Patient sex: M
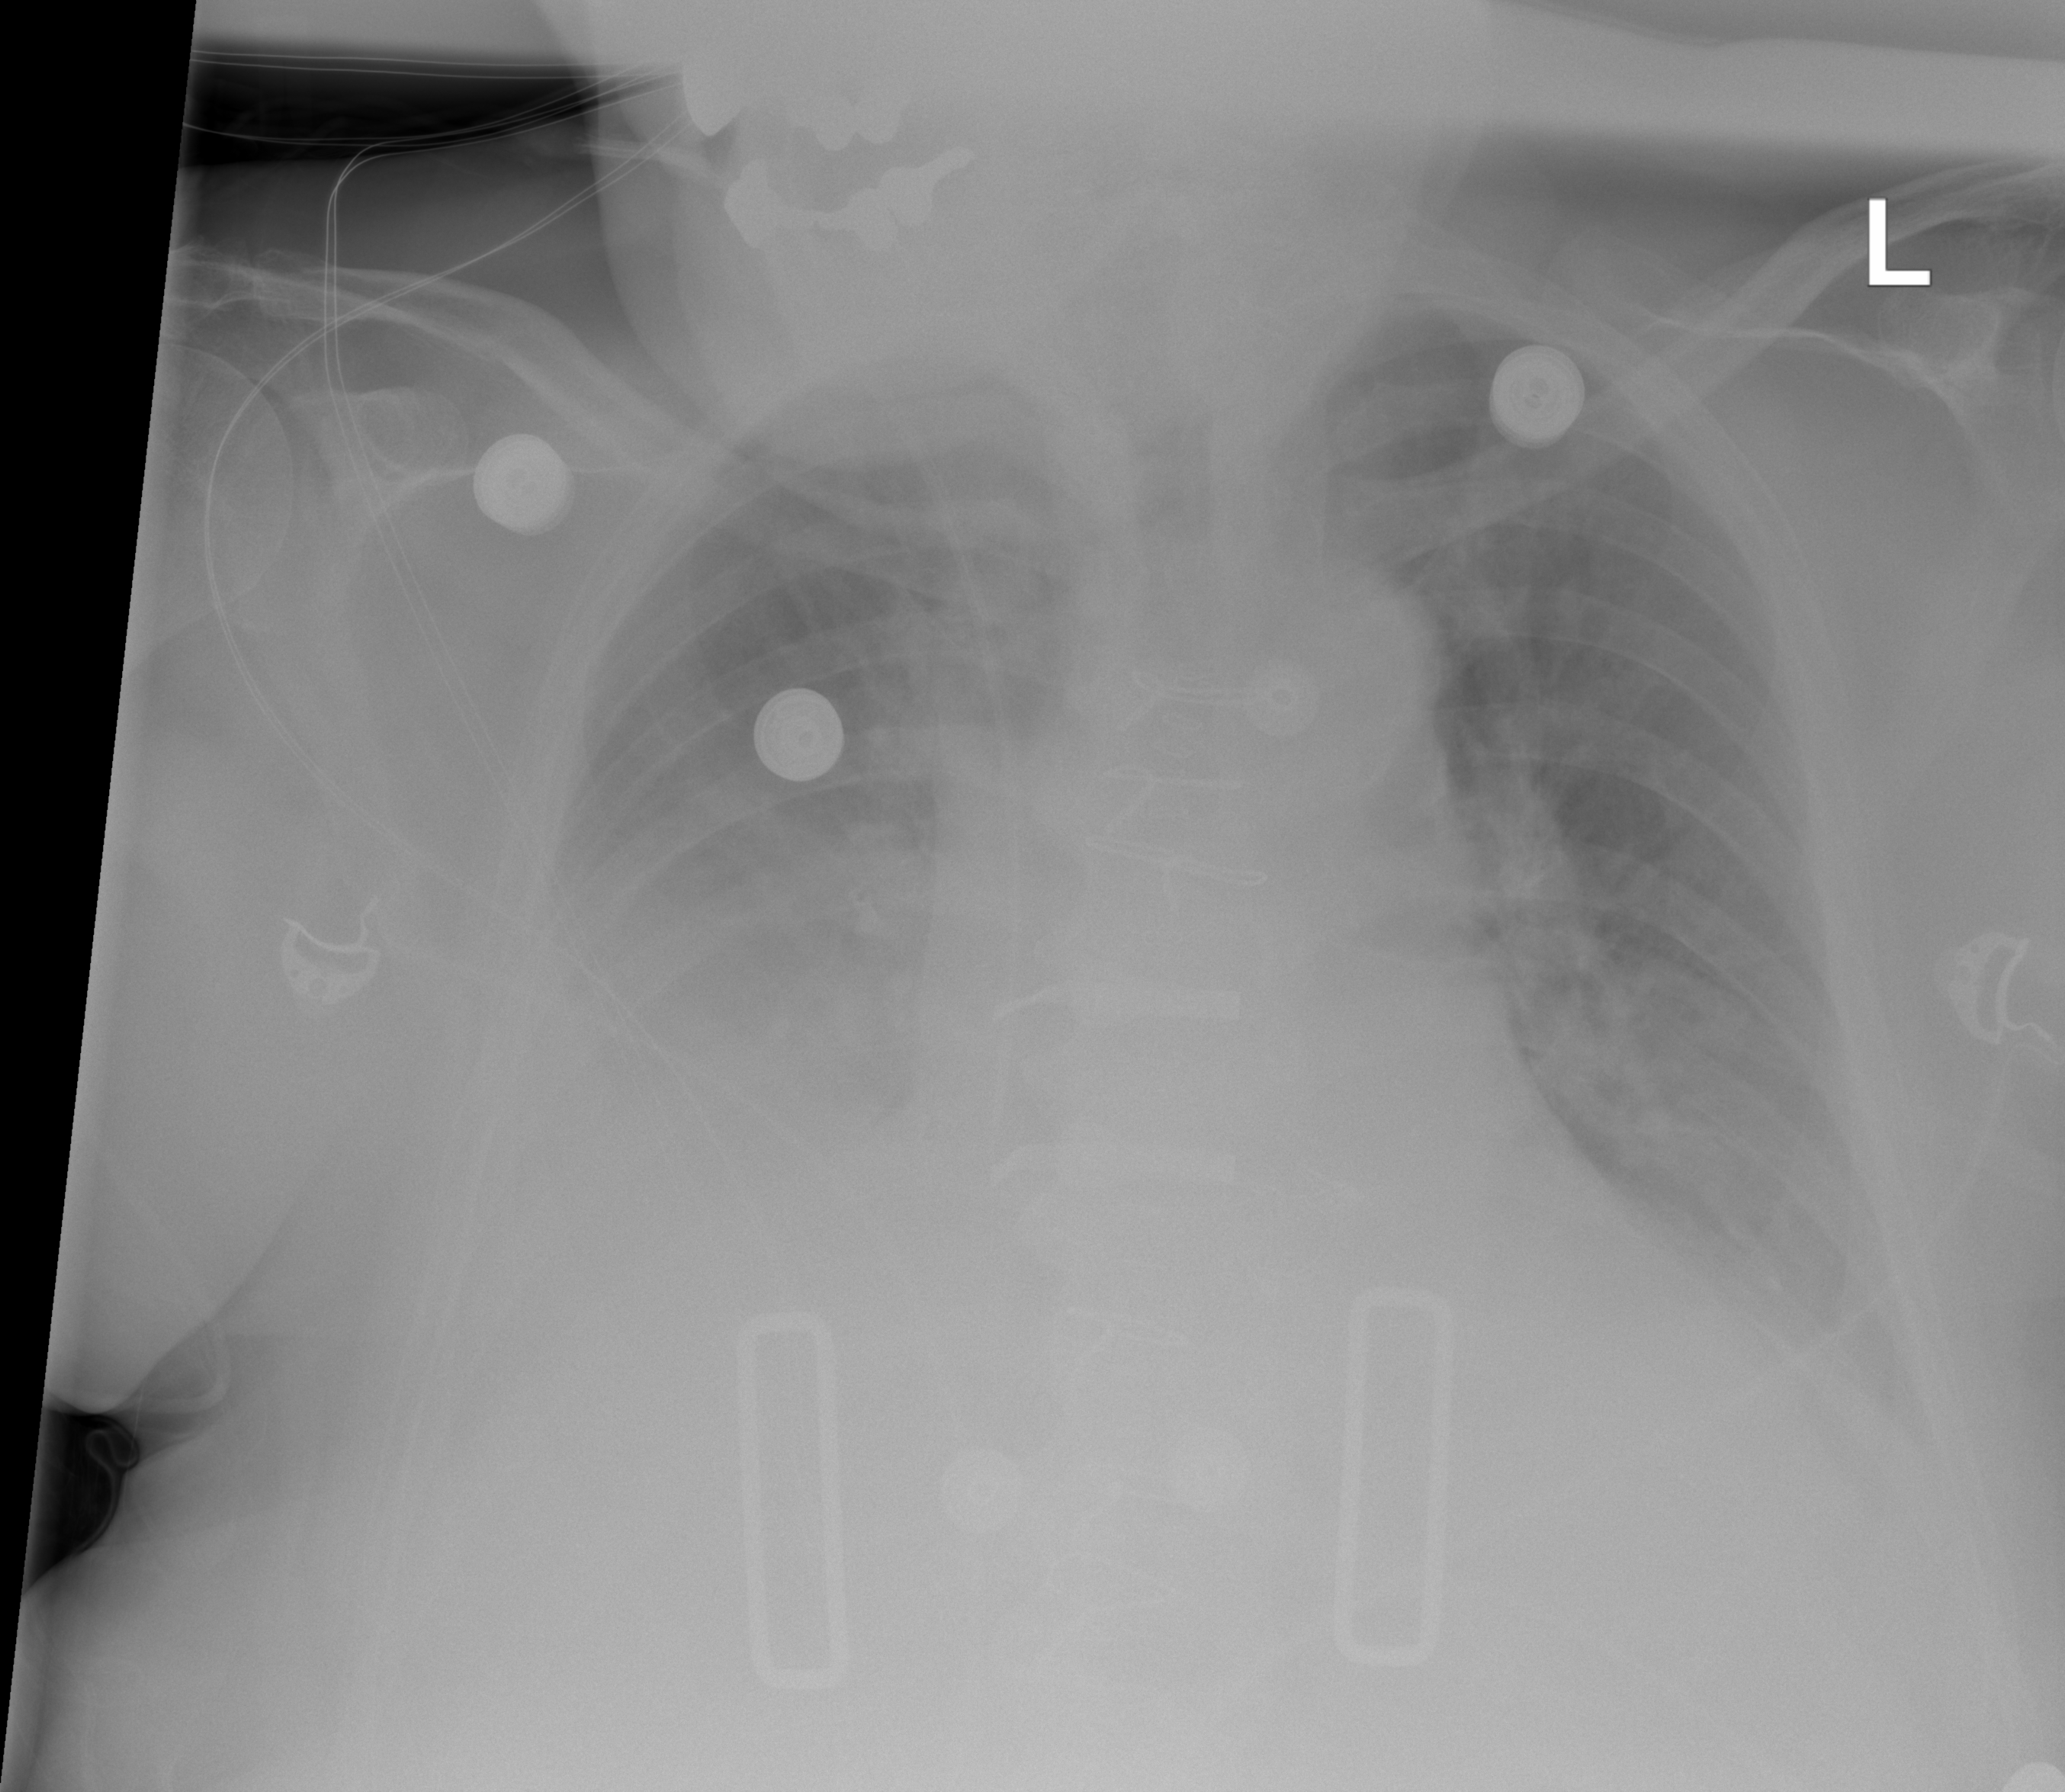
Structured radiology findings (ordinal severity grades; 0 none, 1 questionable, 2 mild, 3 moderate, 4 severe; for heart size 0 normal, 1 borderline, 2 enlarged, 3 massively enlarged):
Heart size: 2
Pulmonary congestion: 2
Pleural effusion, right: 3
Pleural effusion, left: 2
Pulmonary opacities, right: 2
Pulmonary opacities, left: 2
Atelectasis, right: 2
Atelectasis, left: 2